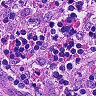
Metastatic tissue present: no